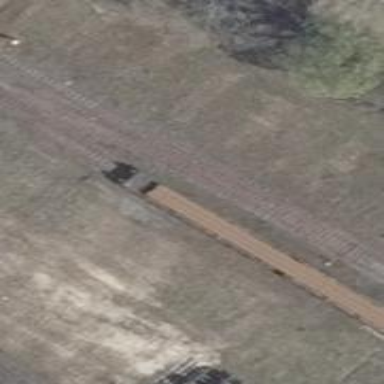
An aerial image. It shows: Railway spur service.